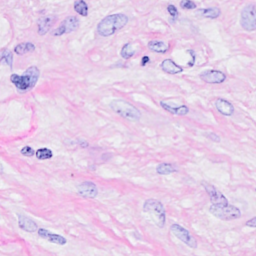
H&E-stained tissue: Breast